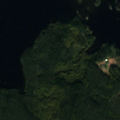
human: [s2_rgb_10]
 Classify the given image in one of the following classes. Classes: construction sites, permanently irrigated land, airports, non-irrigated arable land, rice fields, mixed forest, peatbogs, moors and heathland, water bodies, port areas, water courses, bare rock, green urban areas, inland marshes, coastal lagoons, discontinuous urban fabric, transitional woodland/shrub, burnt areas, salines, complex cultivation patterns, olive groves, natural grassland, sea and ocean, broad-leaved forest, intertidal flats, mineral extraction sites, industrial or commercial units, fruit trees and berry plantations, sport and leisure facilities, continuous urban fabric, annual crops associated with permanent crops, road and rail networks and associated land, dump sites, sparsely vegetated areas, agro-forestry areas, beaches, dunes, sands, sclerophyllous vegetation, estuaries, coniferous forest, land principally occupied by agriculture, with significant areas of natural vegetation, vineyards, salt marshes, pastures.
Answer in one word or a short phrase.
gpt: coniferous forest, water bodies